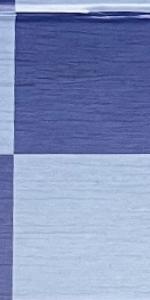
Label: Empty